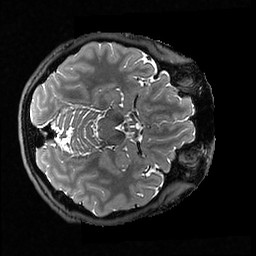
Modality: T2w
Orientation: axial
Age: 31
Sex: male
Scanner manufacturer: ge
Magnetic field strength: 3 T
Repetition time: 3.202 s
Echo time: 0.06656 s